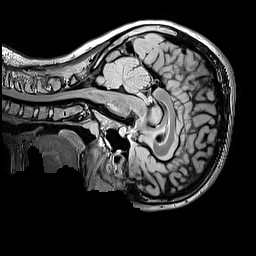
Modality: FLAIR
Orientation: sagittal
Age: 13
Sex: female
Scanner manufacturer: siemens
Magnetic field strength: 3 T
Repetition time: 5 s
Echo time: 0.388 s